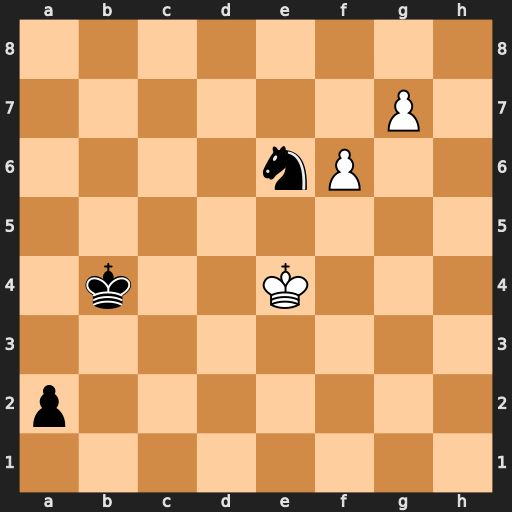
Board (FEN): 8/6P1/4nP2/8/1k2K3/8/p7/8
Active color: w
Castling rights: -
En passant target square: -
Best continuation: g8=Q a1=Q Qxe6